Question: I have a requirement to like this image

As you can see in the 1st image there is a link called review and it is at center with black background.I wanted to do like that way and I did <URL> But the link is coming at top.How can I make as per the image.
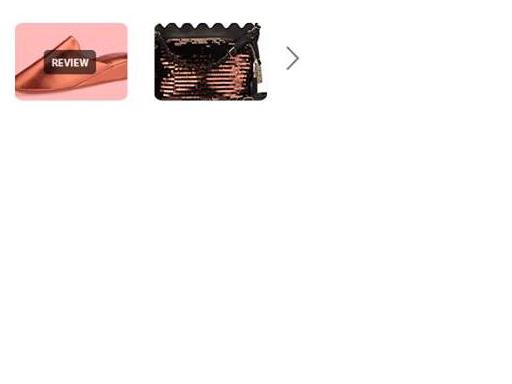
Answer: '''
<img src="http://lorempixel.com/200/200/" />
<div><a href="#">Some Text</a></div>
<img src="http://lorempixel.com/200/200/" />
<div class="div"><a href="#">Text</a></div>
'''
And Here IS CSS
'''
div {
position:absolute;
top:100px;
left:100px;
background:black;
opacity:0.5;
}
.div {
position:absolute;
top:100px;
left:300px;
background:black;
opacity:0.5;
}
a {
text-decoration:none;
color:red;
}
'''
have a look at this <URL>